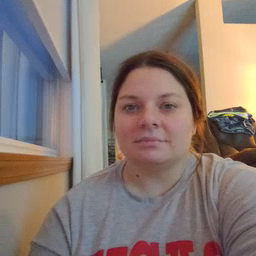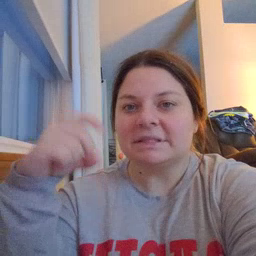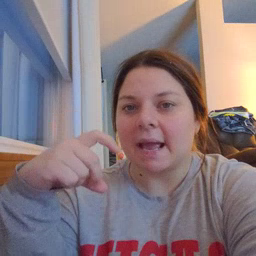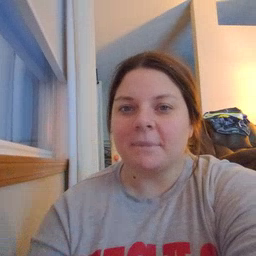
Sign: time